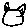
Label: cat